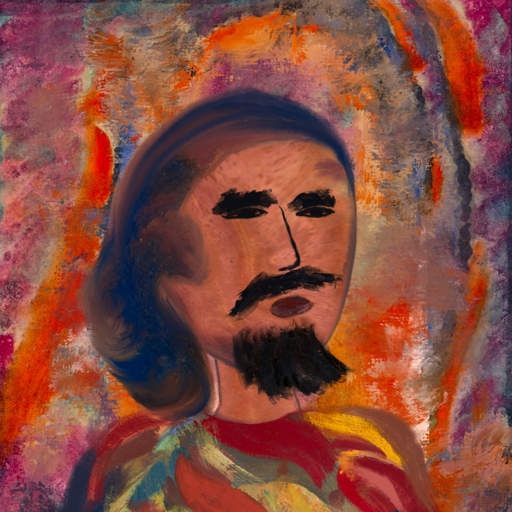
Background: Experience, Head And Neck Side: Mother_And_Son_Mother, Face Side: Mosgoul, Bust: Mother_And_Son_Son, Hair Side: Mother_And_Son_Son, Head Accessory: Blank, Second Necklace: Blank, Necklace: Blank, Baby: Blank